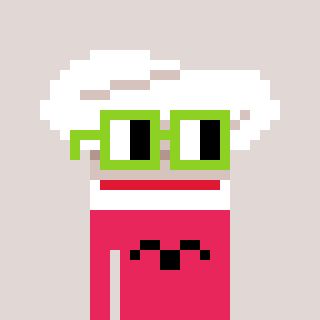
a pixel art character with square light green glasses, a chef hat-shaped head and a redpinkish-colored body on a warm background